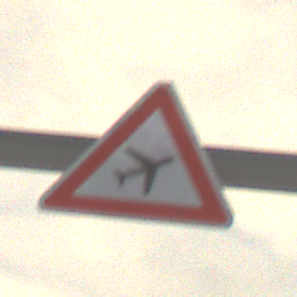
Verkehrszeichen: FlugbetriebLinks
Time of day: MorningAfternoon
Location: Outdoor (Nature)
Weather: Overcast
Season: Winter
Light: Natural